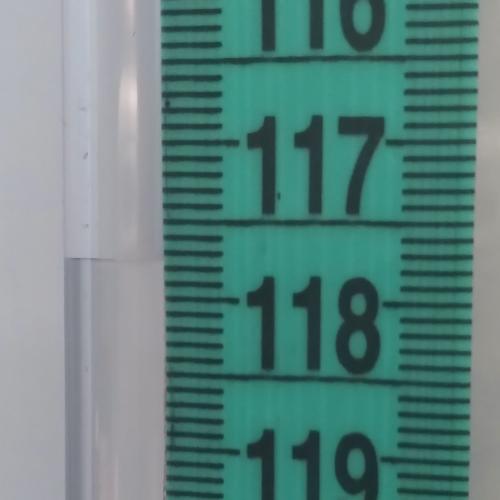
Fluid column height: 117.8 cm